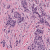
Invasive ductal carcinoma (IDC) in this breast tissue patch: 1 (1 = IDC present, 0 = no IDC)